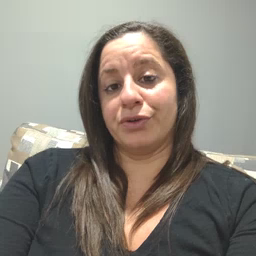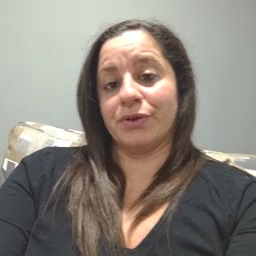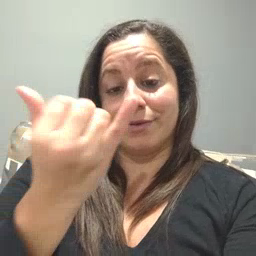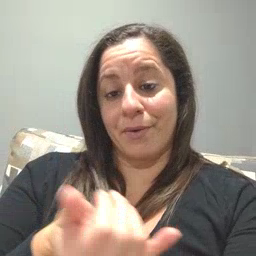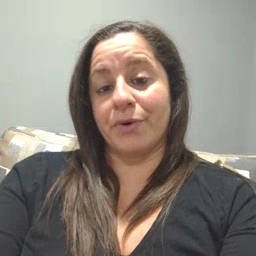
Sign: now